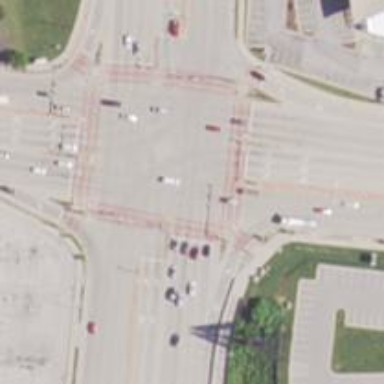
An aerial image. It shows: Footway located on traffic island.